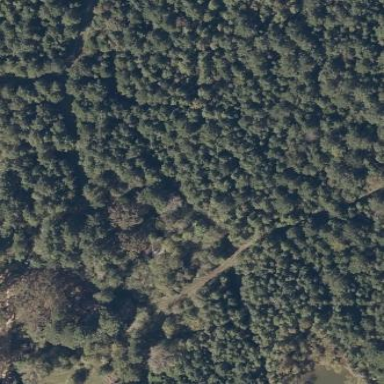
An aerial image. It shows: Mixed woodland with variety of leaf types and cycles.